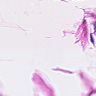
Metastatic tissue present: no